Field crop: maize
Growth stage: 1
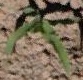
Species: maize